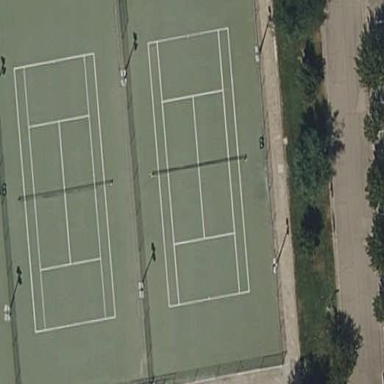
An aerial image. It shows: Tennis court on pitch designated for leisure land.